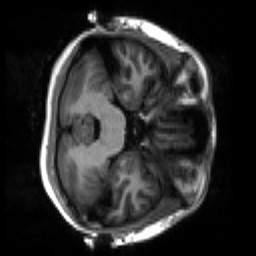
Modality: T1w
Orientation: axial
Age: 18
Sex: female
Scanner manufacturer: siemens
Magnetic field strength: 3 T
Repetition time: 2.3 s
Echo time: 0.00266 s